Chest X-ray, PA view. Patient: 61 years old, sex M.
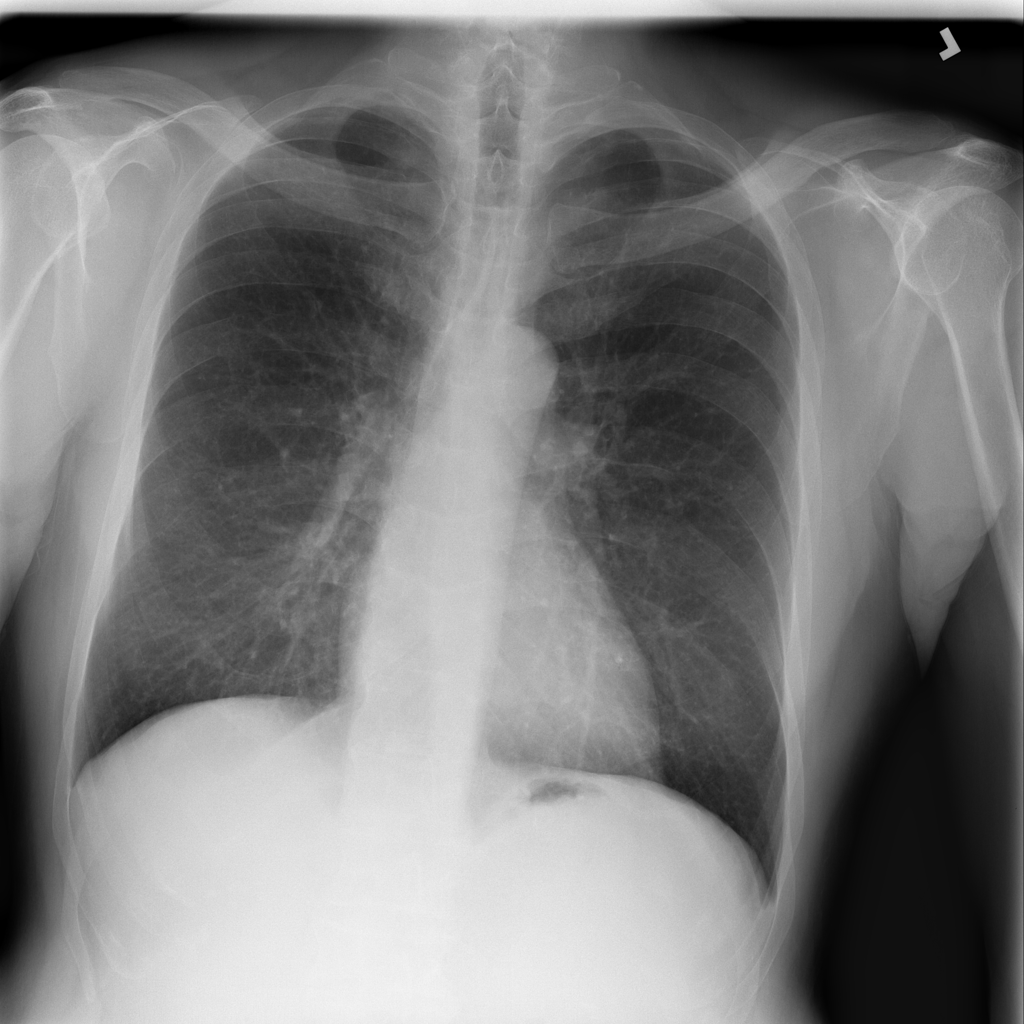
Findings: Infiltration